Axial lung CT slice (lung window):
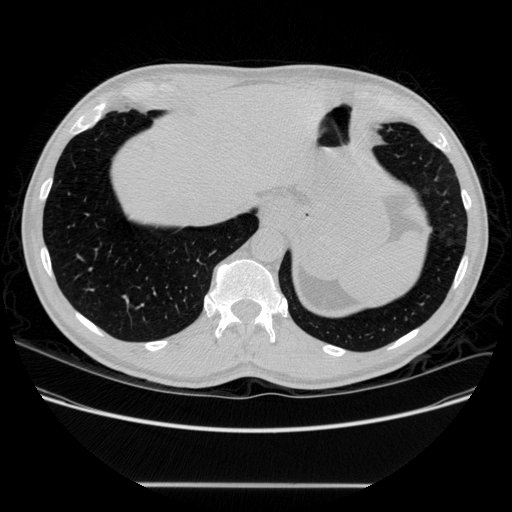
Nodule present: no